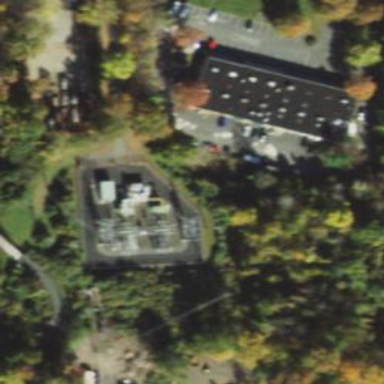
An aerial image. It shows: Distribution level power substation.